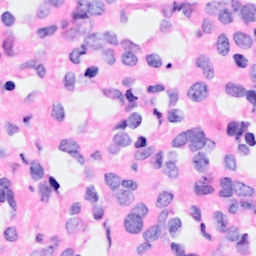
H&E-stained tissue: Breast